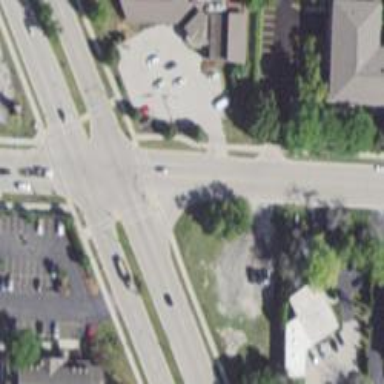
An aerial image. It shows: Crossing road.